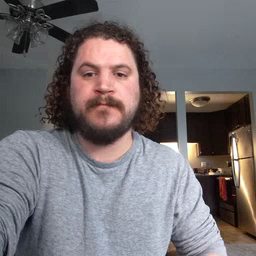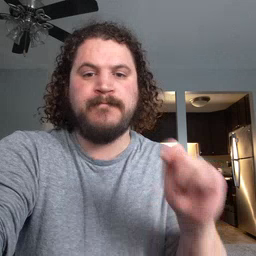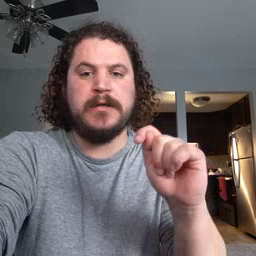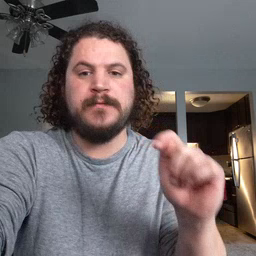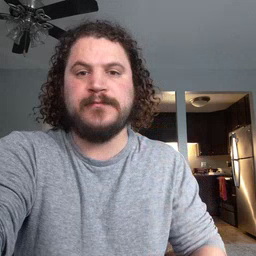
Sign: potty